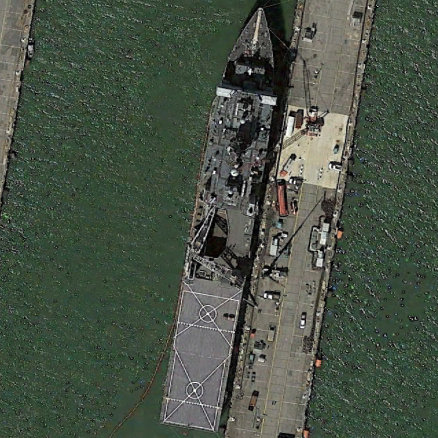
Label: combat